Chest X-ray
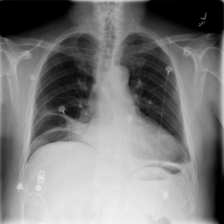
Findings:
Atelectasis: positive
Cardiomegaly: negative
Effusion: positive
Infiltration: negative
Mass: negative
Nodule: negative
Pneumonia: negative
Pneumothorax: negative
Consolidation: negative
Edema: negative
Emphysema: negative
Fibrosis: negative
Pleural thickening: negative
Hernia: negative